Field crop: maize
Growth stage: 2
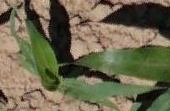
Species: maize